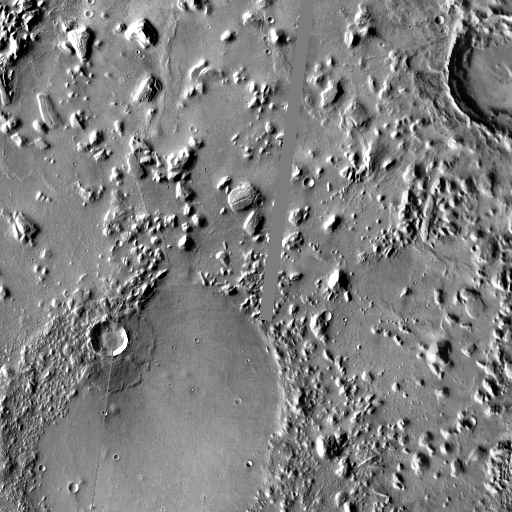
Crater classes present: Background, Other, Layered